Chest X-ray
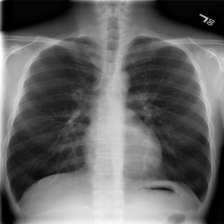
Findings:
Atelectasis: negative
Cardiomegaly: negative
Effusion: negative
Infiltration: negative
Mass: negative
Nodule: negative
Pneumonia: negative
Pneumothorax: negative
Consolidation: negative
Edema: negative
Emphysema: negative
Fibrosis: negative
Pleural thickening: negative
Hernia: negative